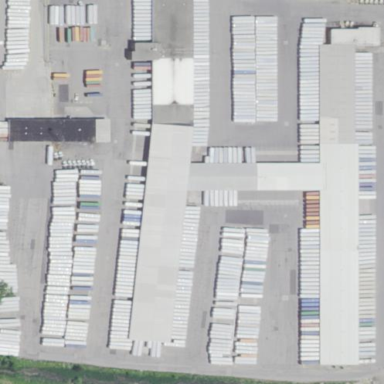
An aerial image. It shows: Industrial area focused on logistics.